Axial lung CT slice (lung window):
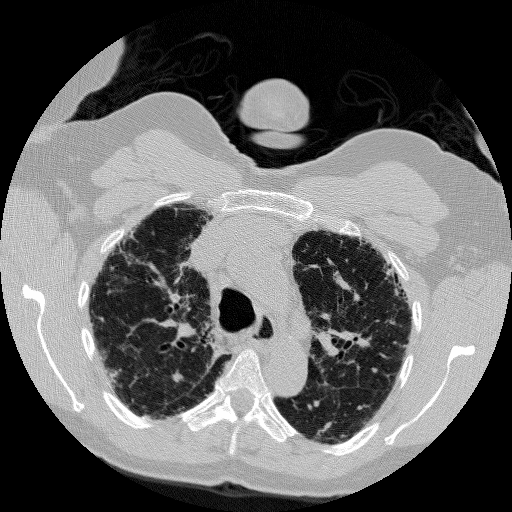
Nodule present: no